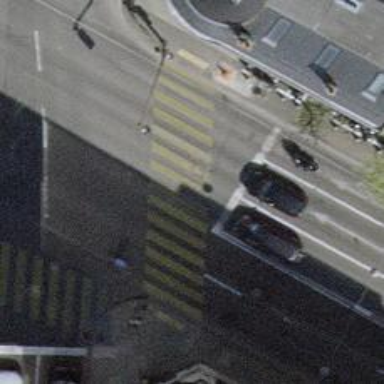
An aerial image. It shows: Crossing with traffic signals.